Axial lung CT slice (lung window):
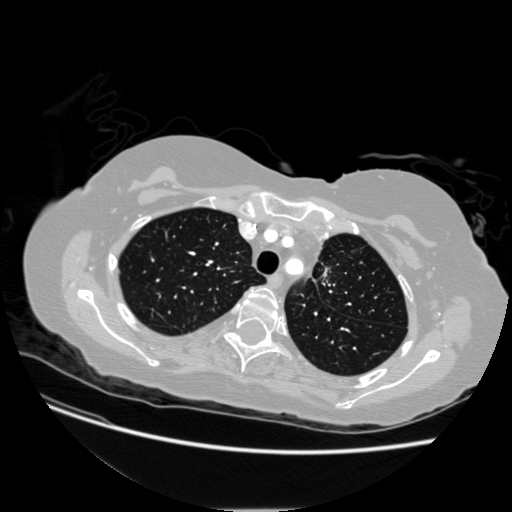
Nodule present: no